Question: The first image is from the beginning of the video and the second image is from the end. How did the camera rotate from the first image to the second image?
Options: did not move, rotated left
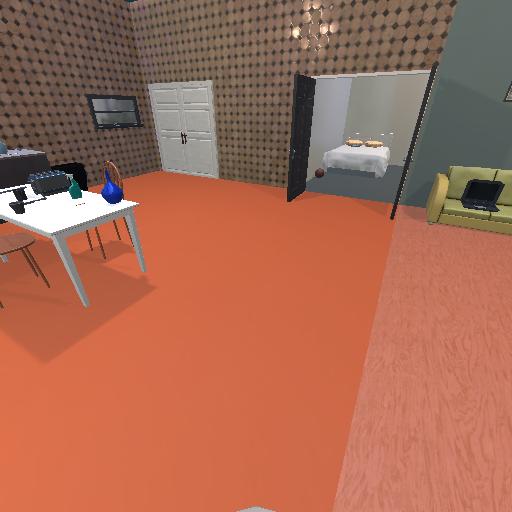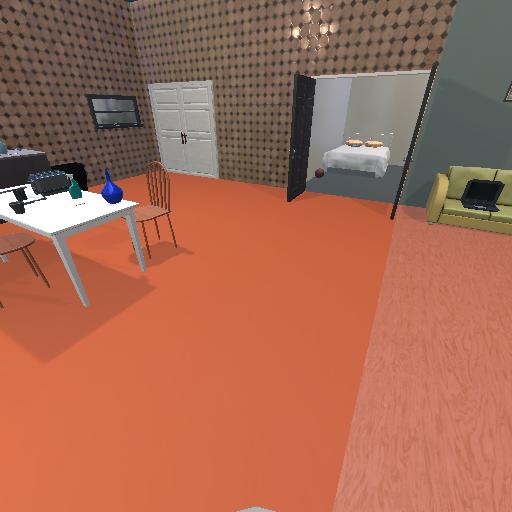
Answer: did not move